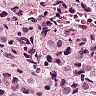
Metastatic tissue present: yes